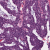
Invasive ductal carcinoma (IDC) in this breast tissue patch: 0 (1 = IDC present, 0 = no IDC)